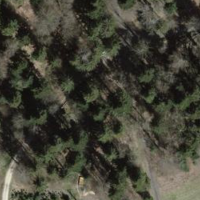
EUNIS habitat code: 44
Species observed at this site:
Fagus sylvatica